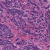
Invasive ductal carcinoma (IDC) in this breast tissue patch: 1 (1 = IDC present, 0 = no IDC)